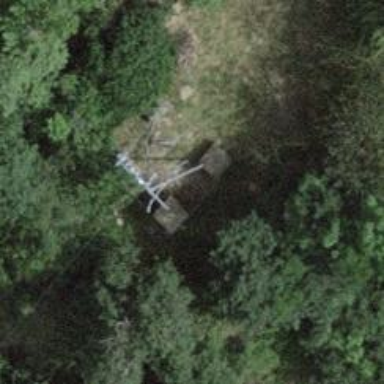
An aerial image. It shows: Pylon for aerialway.